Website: apple
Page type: billing-address
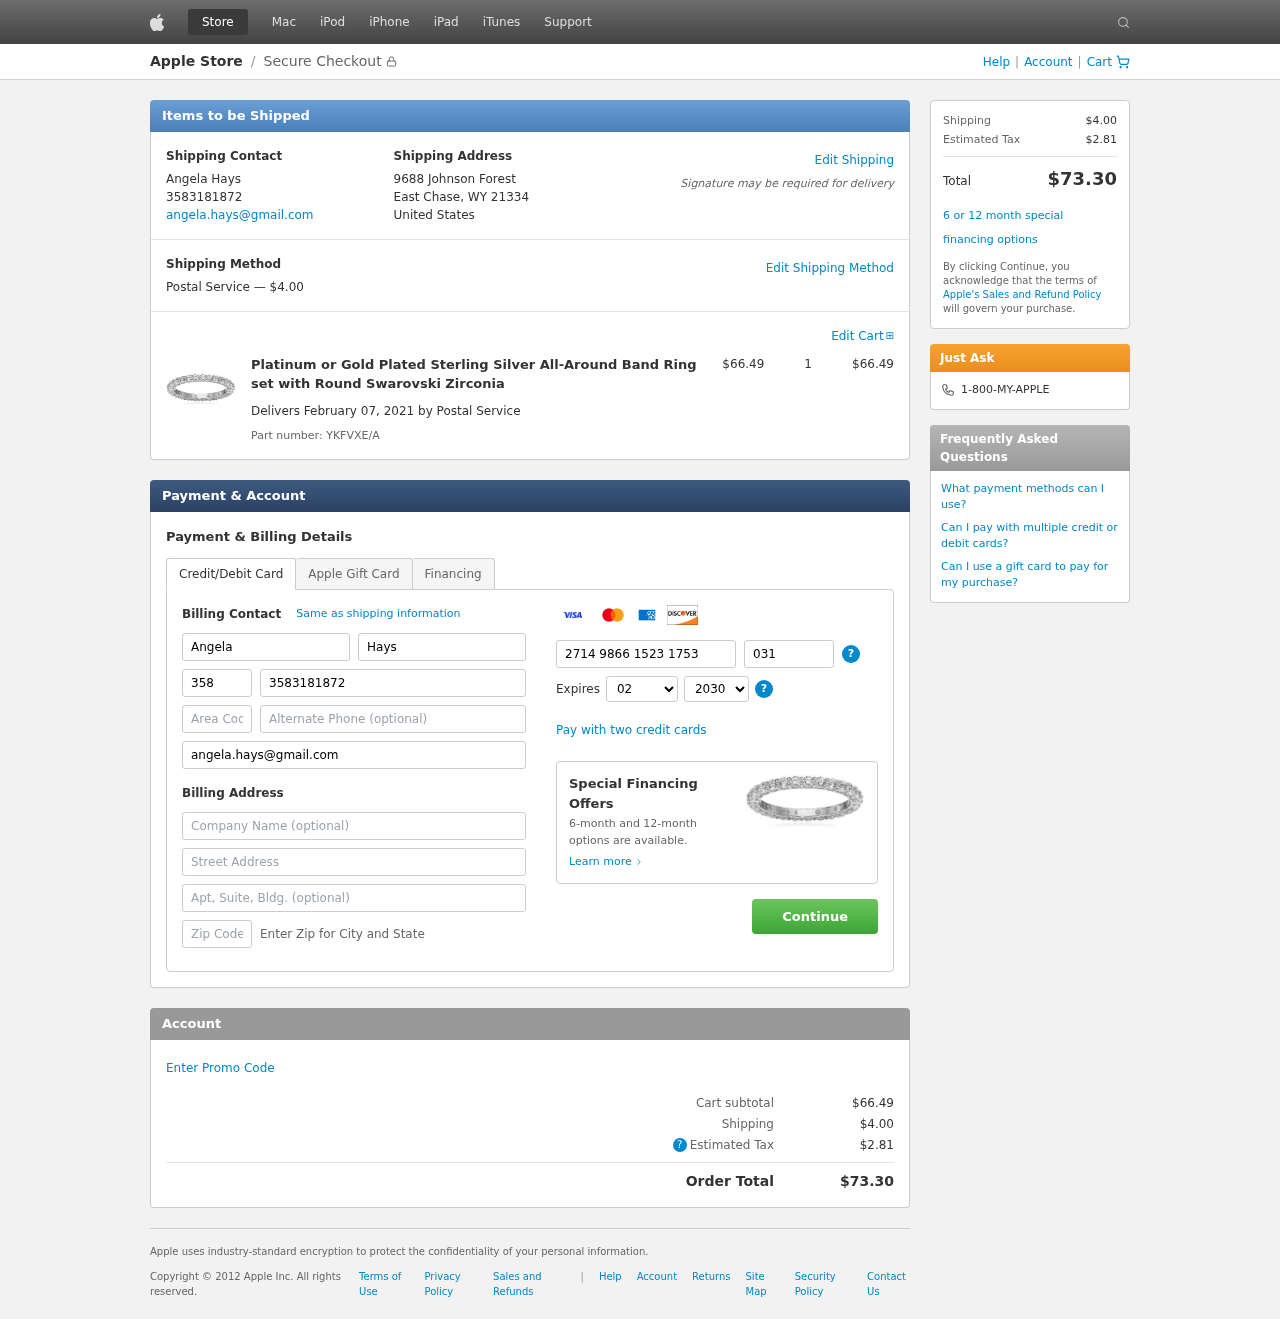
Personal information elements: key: PII_CARD_CVV
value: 031
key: PII_CARD_EXPIRY_MONTH
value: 02
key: PII_CARD_EXPIRY_YEAR
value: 30
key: PII_CARD_NUMBER
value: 2714 9866 1523 1753
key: PII_CITY_STATE_ZIP
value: East Chase, WY 21334
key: PII_COUNTRY
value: United States
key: PII_EMAIL
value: angela.hays@gmail.com
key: PII_FIRSTNAME
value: Angela
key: PII_FULLNAME
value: Angela Hays
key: PII_LASTNAME
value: Hays
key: PII_PHONE
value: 3583181872
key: PII_PHONE_AREA
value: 358
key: PII_STREET
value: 9688 Johnson Forest
Product elements: key: PRODUCT1_NAME
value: Platinum or Gold Plated Sterling Silver All-Around Band Ring set with Round Swarovski Zirconia
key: PRODUCT1_PRICE
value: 66.49
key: PRODUCT1_QUANTITY
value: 1
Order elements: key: ORDER_SHIPPING_COST
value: $4.00
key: ORDER_SUBTOTAL
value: $66.49
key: ORDER_DELIVERY_DATE
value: February 07, 2021
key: ORDER_PART_NUMBER
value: YKFVXE/A
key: ORDER_TAX
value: $2.81
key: ORDER_TOTAL
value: $73.30